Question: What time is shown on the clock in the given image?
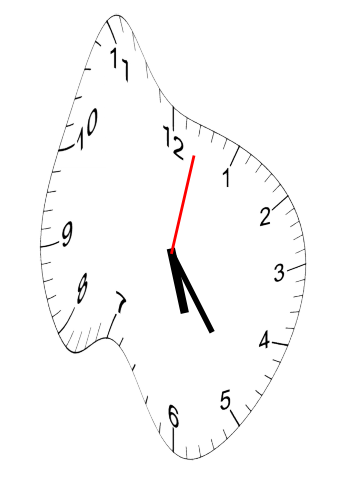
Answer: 05:24:02